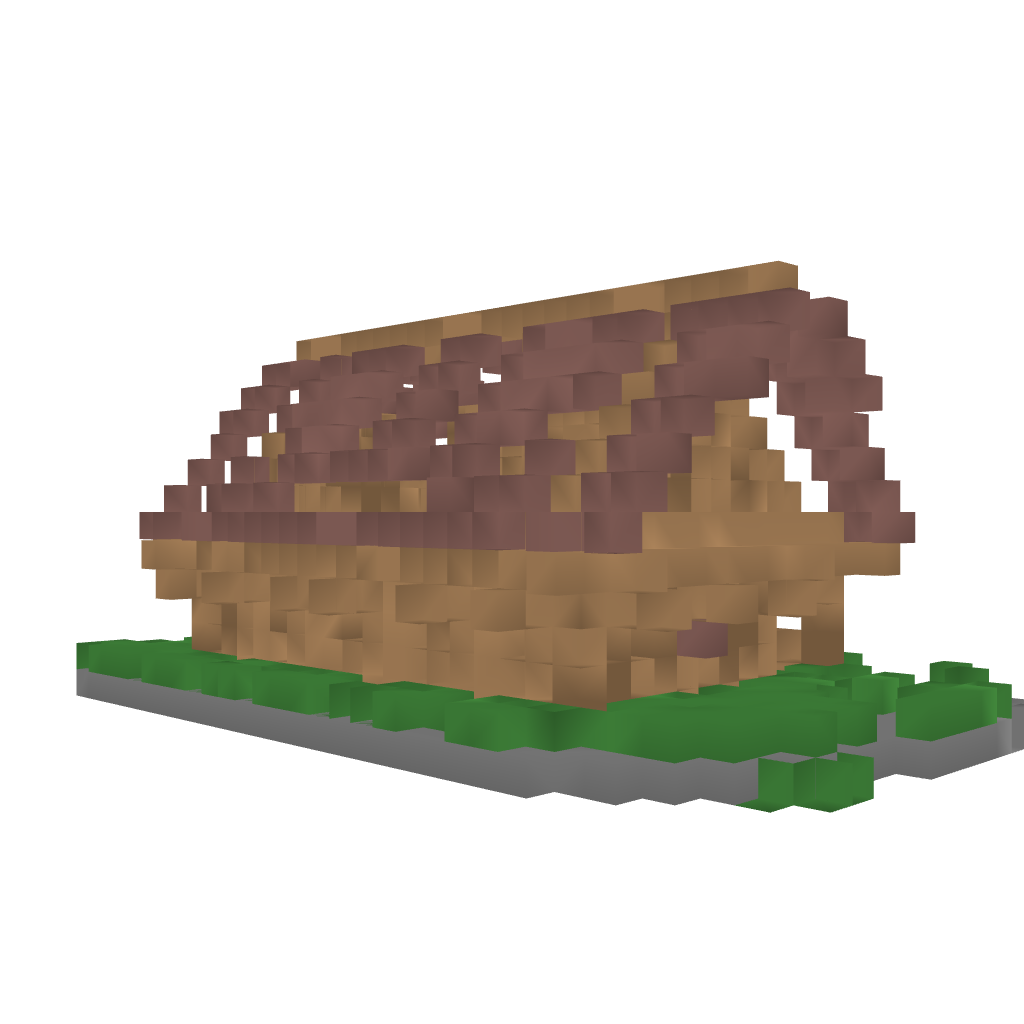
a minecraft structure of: rustic home bad low quality